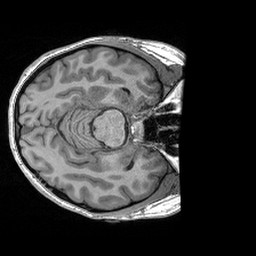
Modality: T1w
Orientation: axial
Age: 21
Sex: female
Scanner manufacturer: siemens
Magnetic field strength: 3 T
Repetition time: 2.4 s
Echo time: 0.00191 s